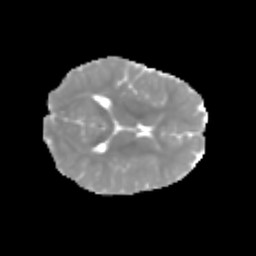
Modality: MD
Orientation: axial
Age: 7
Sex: male
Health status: healthy